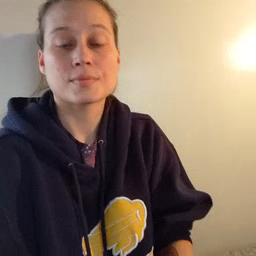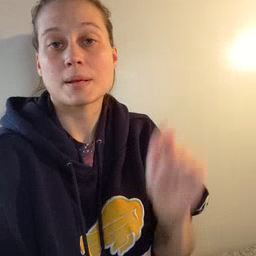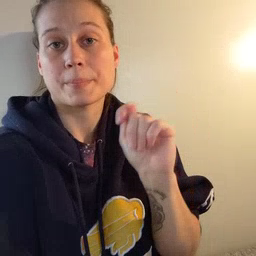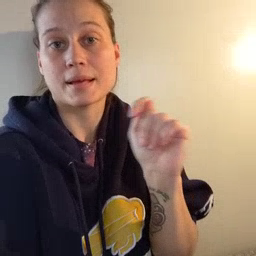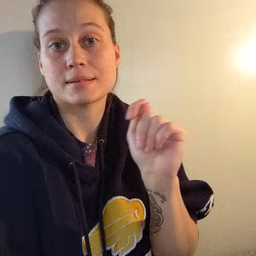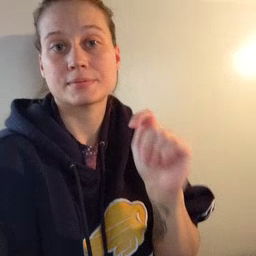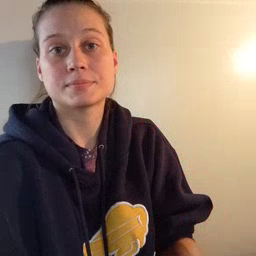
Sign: potty